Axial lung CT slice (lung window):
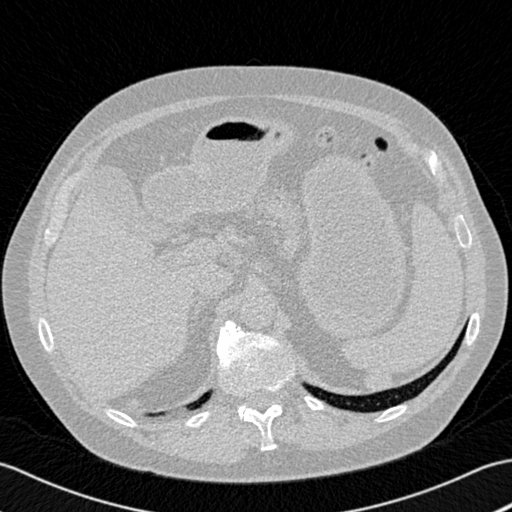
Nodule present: no